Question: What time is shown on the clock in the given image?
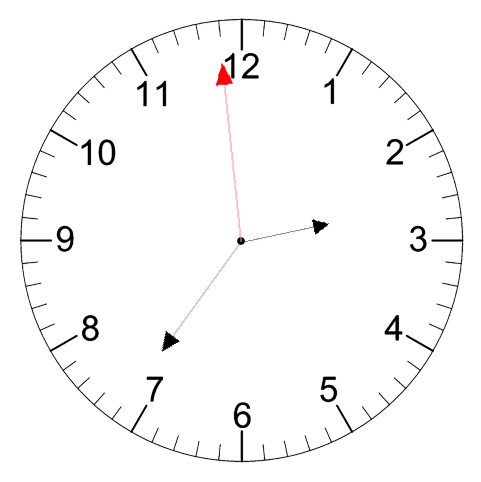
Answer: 02:35:59